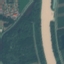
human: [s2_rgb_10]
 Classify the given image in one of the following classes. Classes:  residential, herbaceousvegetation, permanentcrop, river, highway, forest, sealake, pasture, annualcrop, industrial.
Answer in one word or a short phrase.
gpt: River